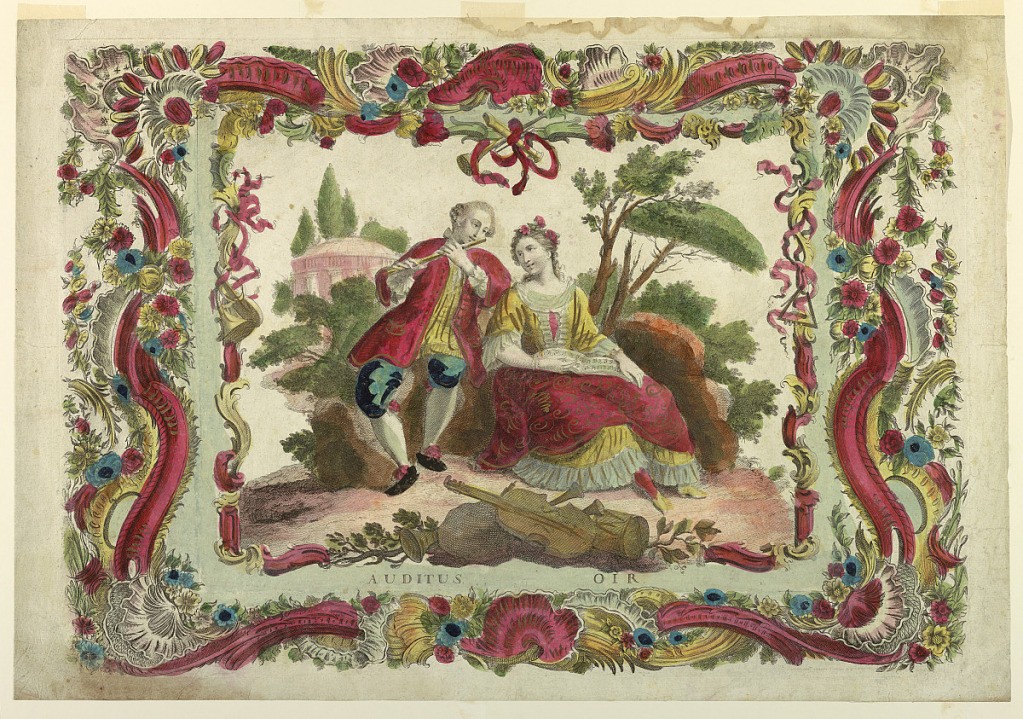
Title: Hearing
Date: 1750–75
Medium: Hand-colored etching with watercolor and gold on paper
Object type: Print
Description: A woman plays the flute, while a woman with a music book listens. Musical instruments at their feet. Trees and a domed building in the background. Narrow border of musical instruments and rocaille. The same outer border as 1921-22-268.